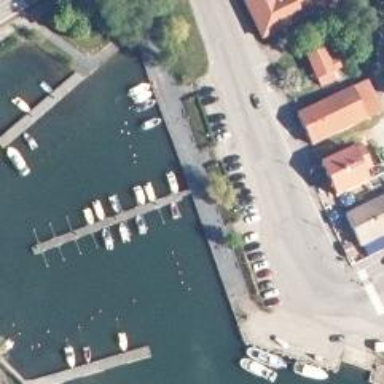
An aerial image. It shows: Pier with mooring facilities.